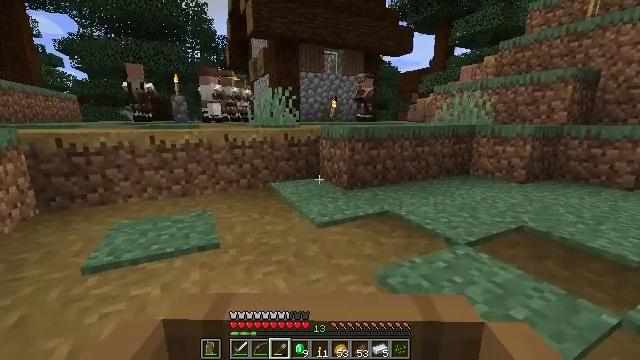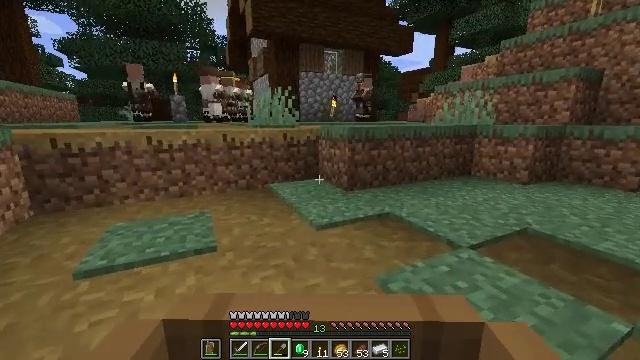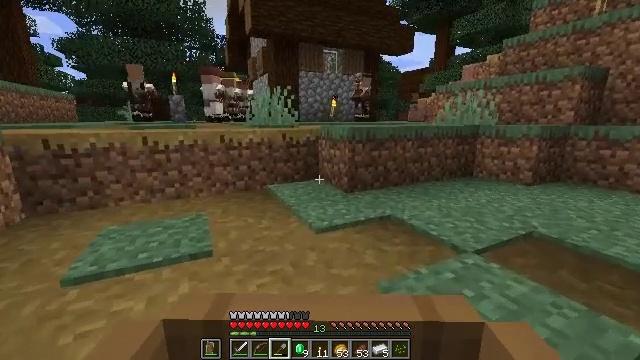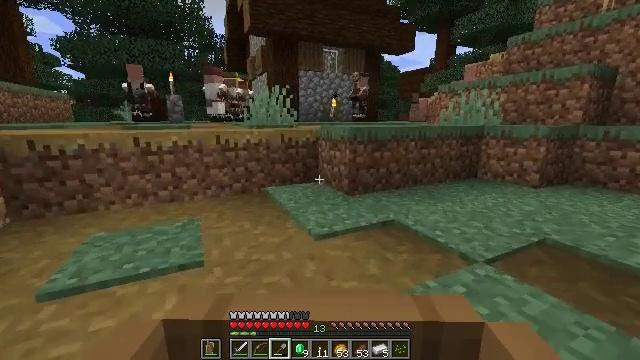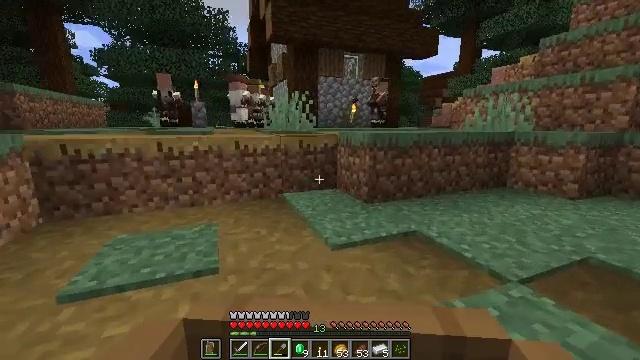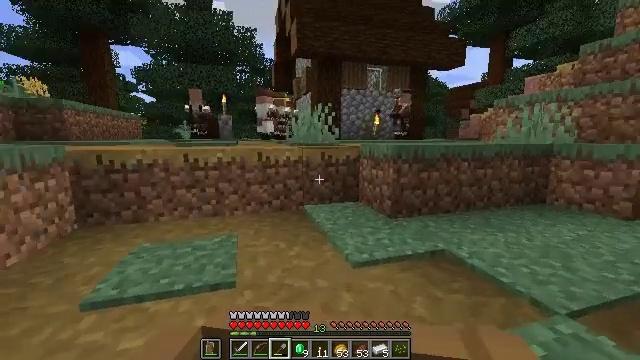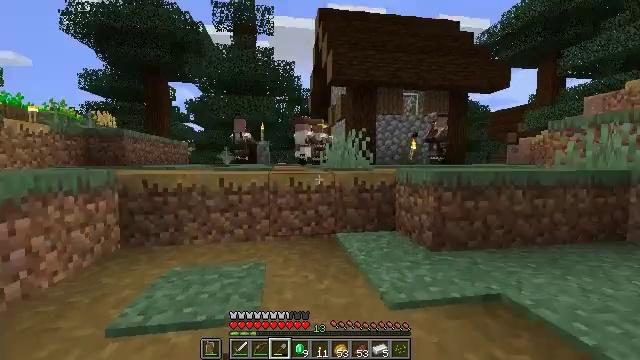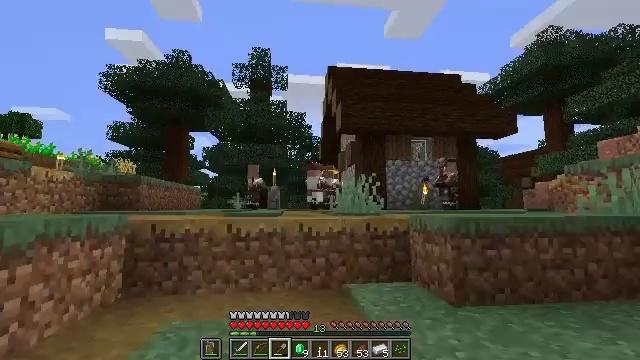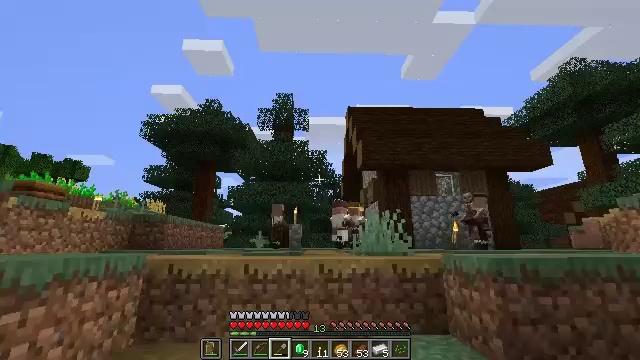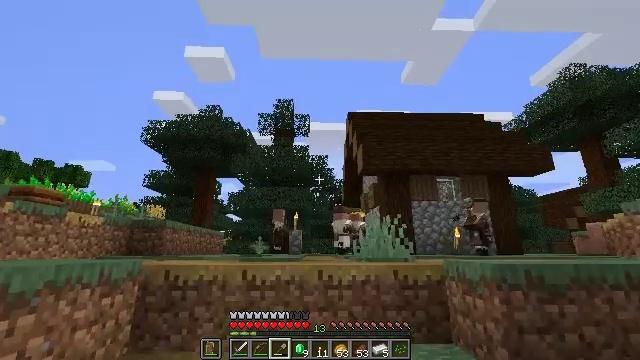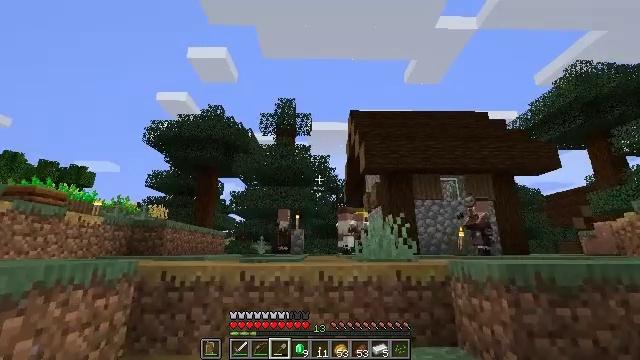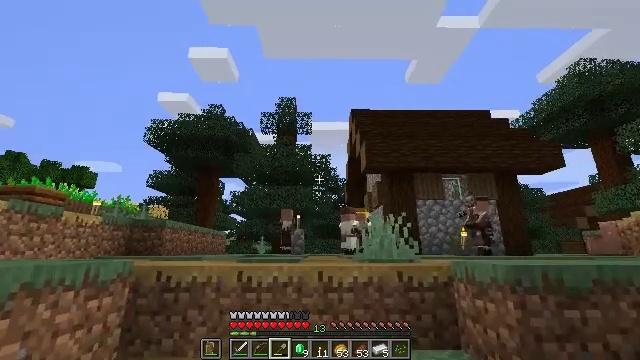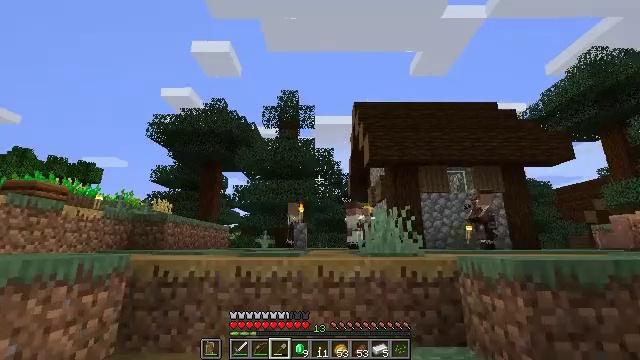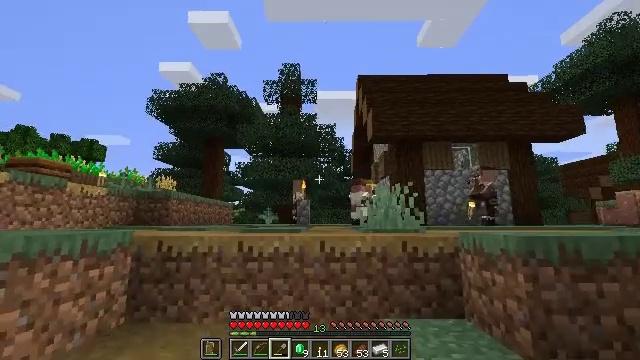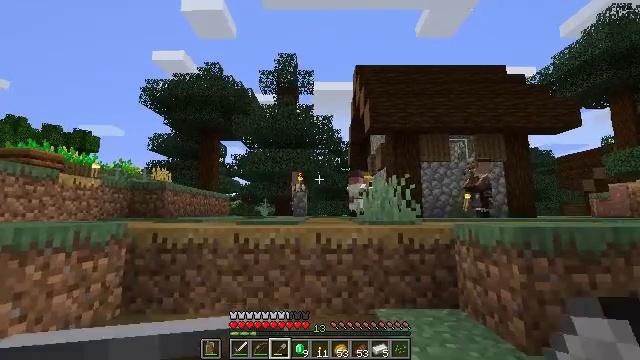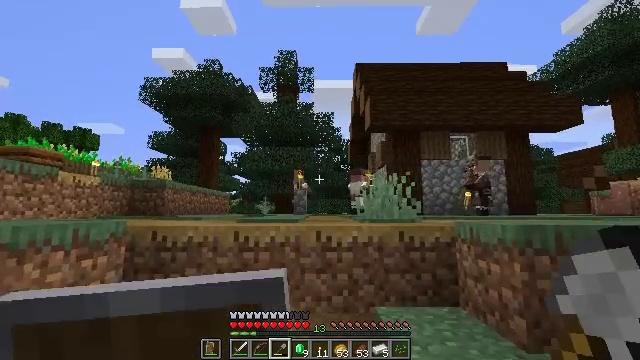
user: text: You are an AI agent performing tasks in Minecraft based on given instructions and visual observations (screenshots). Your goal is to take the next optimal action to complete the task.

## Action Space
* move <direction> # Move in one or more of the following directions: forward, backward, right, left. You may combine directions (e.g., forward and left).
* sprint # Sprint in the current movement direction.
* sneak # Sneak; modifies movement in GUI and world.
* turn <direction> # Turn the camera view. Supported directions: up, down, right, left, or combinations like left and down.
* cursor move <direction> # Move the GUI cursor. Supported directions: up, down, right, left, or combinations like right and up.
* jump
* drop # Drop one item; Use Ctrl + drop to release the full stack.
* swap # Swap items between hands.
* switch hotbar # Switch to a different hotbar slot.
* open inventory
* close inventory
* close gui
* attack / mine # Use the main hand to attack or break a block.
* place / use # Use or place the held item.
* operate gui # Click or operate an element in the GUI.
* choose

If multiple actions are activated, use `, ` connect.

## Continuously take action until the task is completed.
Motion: motion action
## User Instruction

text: Remove the cobblestone wall block.
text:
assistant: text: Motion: move forward
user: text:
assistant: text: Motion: move forward
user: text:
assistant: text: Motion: move forward
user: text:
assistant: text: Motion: move forward and move left, turn left and up
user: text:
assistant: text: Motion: move forward and move left, turn left and up
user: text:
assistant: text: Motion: move forward and move left, turn left and up
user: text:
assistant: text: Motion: move forward, turn left and up
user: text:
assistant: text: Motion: move forward, turn left and up
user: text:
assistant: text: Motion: move forward, turn up
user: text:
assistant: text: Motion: move forward
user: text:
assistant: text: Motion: move forward
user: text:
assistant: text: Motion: turn down
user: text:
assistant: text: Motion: turn down
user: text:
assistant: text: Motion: turn down
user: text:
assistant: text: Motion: no_op
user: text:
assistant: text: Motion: no_op
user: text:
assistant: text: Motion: no_op
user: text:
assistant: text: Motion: sneak
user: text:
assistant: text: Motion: sneak
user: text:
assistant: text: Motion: sneak, turn right
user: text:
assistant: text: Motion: no_op
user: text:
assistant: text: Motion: no_op
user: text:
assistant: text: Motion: no_op
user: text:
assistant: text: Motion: turn right and down
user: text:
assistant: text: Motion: turn right and down
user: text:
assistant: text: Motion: turn right and down
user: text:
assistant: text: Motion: move right, turn right and down
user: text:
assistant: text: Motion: move right, turn left and down
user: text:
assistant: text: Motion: move right, turn left and up
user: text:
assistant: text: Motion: move back and move right